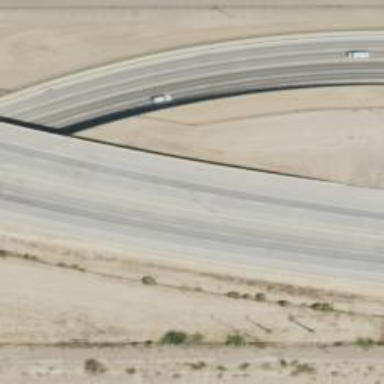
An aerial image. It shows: Motorway with embankment.